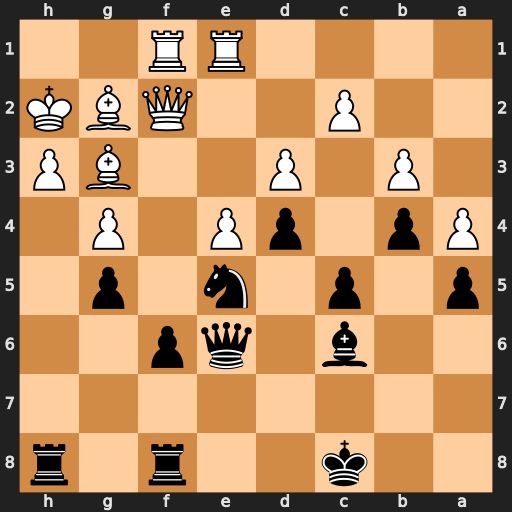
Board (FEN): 2k2r1r/8/2b1qp2/p1p1n1p1/Pp1pP1P1/1P1P2BP/2P2QBK/4RR2
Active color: b
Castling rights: -
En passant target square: -
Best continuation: Nxg4+ Kg1 Nxf2